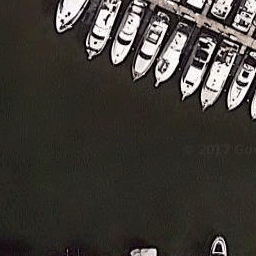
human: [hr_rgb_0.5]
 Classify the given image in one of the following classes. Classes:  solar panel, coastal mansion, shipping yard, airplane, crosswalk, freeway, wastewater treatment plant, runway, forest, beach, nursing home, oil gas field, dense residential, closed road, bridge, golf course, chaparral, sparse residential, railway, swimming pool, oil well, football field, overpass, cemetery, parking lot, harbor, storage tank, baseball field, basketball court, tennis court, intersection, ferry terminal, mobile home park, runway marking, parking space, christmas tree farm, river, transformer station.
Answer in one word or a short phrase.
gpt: harbor